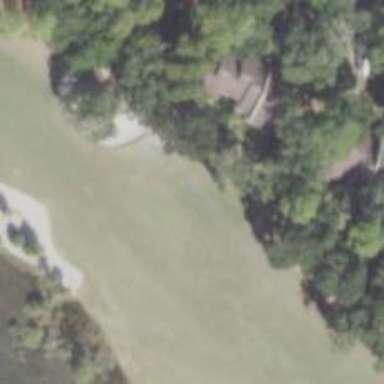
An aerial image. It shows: Golf hole.